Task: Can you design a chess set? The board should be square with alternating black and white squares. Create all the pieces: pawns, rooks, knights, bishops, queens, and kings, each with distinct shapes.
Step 73:
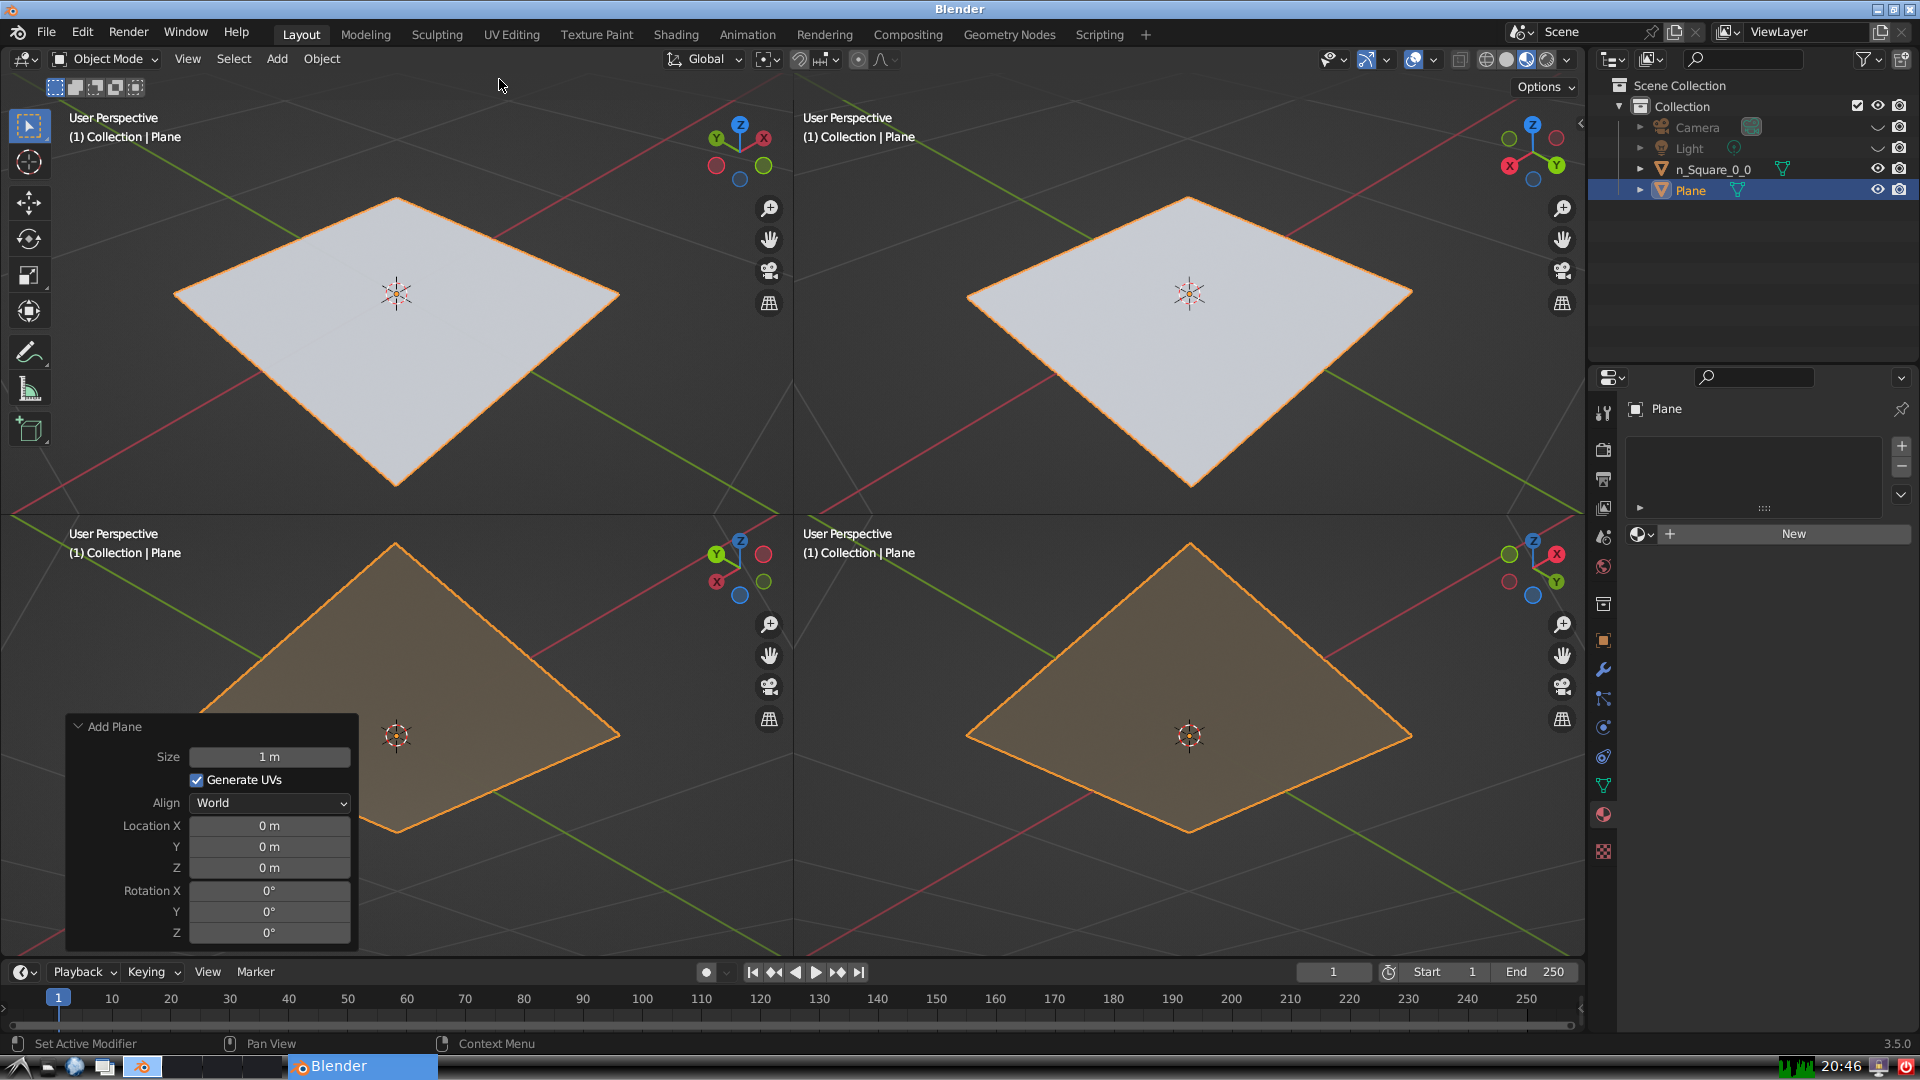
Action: {"mouse_move": [270, 758]}